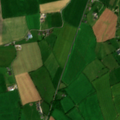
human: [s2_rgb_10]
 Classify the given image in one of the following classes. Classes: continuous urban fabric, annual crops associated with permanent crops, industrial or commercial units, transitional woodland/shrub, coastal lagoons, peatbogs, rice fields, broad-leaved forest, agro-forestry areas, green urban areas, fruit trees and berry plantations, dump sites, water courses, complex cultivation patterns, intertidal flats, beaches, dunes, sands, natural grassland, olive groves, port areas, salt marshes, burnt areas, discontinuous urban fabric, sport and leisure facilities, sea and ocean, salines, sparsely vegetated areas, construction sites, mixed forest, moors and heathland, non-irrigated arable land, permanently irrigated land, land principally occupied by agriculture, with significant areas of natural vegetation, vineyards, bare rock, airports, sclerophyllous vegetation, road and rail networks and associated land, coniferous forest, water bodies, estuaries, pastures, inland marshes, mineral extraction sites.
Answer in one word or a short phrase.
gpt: non-irrigated arable land, pastures